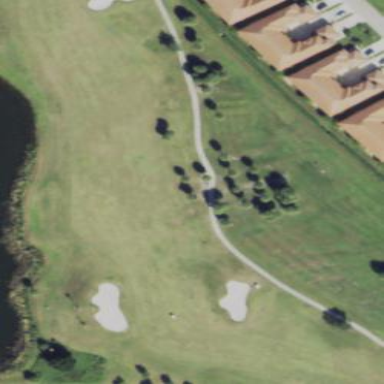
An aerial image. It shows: Grassy area designated as golf fairway.